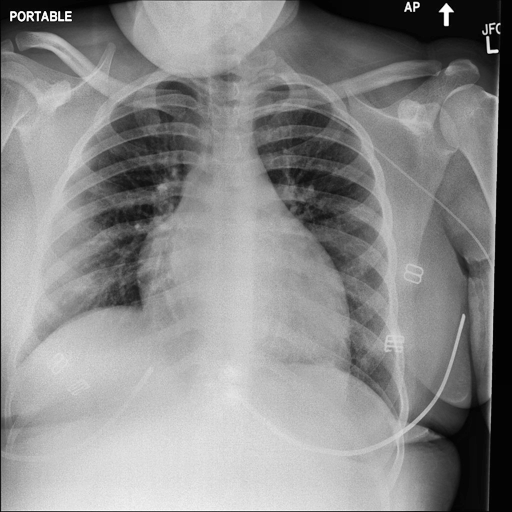
Finding: NORMAL